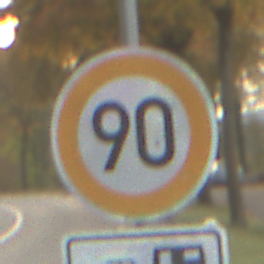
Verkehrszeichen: Geschwindigkeit90
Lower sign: Entfernungsangaben1
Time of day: SunriseSunset
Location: Outdoor (Nature)
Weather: PartlyCloudy
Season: NotSpecified
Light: Natural